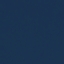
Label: SeaLake